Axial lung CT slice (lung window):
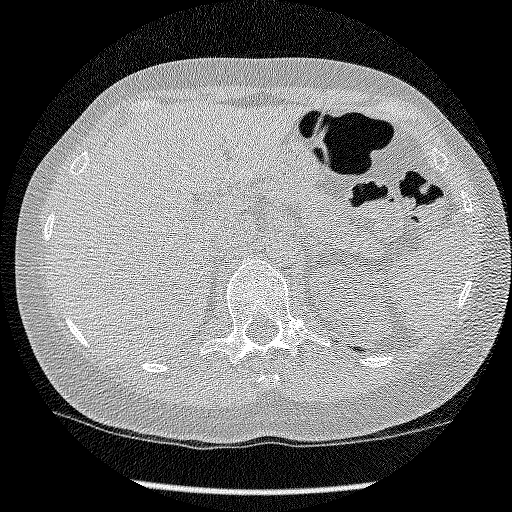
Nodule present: no